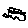
Label: car